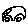
Label: car